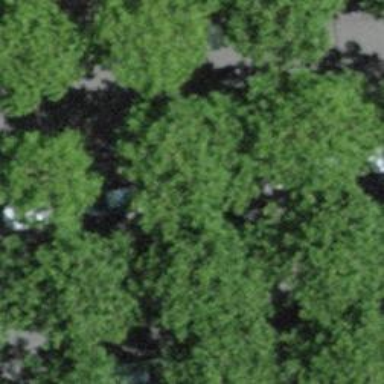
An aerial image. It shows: Avenue of broadleaved trees.